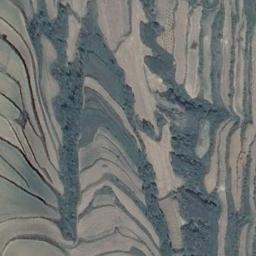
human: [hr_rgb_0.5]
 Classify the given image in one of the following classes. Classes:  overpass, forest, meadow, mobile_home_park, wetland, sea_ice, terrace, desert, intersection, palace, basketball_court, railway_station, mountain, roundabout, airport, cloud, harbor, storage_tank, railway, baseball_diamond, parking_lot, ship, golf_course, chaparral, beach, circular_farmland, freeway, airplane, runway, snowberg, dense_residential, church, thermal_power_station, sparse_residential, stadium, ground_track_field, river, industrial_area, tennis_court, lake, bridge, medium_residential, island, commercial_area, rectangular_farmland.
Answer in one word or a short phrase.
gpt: terrace